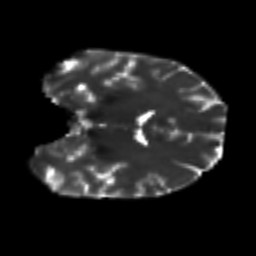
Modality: T2w
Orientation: coronal
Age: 37
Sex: male
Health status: healthy
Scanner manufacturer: ge
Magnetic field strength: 3 T
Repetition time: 11 s
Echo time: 0.072 s